Question:
'''
package com.lab3;
public interface Student {
long getStudentNumber();
void setStudentNumber(long s);
String getName();
void setName(String s);
List<String> getSchedule();
void setSchedule(List<String> s);
}
'''
The last two I get an error "list cannot be resolved into a type"
How to fix?
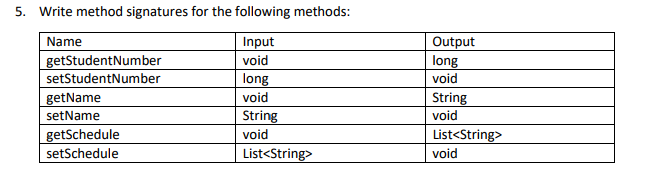
Answer: That's because you need to import the class. In Java, you need to import classes which are defined in a different package if you want to use them. The 'List' interface is defined in 'java.util', so you need to import it. If you are using an IDE, you can over your mouse over the error and it will recommended fixes, one of those should be "import". If not, you can add the following line above you interface:
'''
import java.util.List;
'''